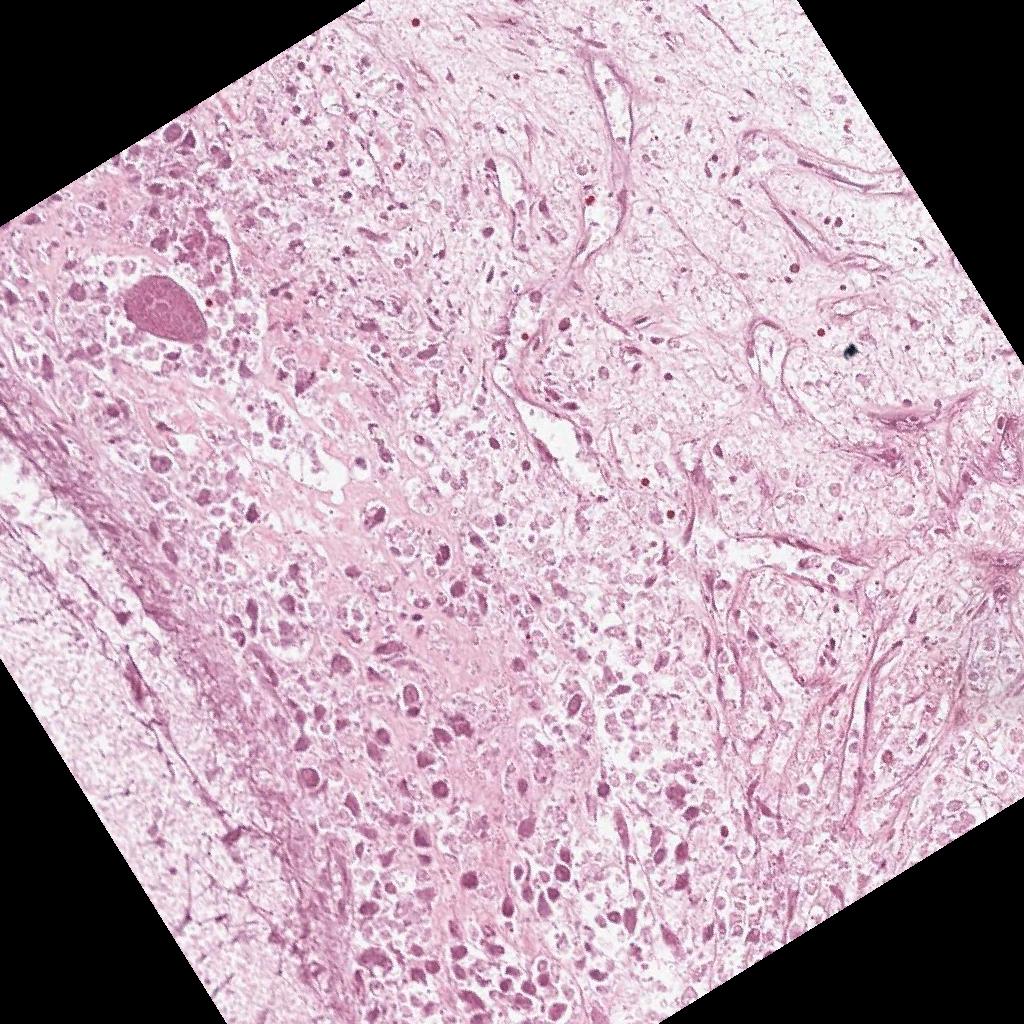
Label: Non-Viable-Tumor